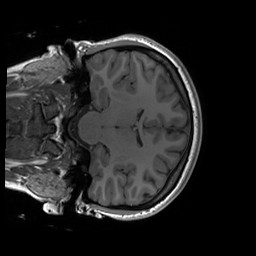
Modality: T1w
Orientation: coronal